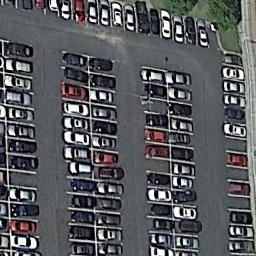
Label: parking_lot